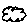
Label: cloud